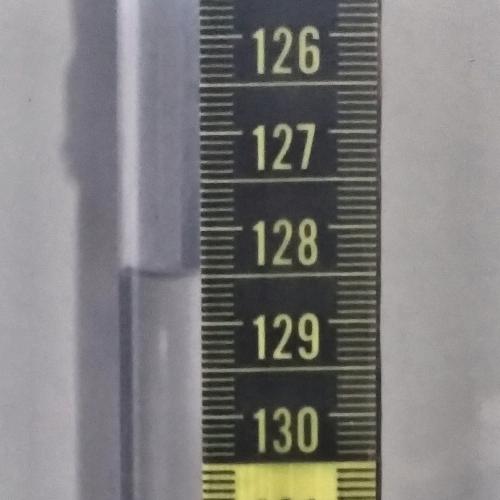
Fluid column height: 128.5 cm